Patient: sex M, age 74
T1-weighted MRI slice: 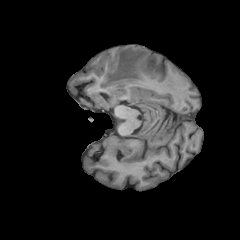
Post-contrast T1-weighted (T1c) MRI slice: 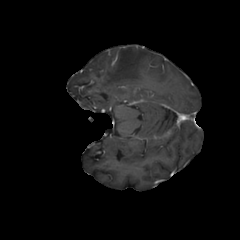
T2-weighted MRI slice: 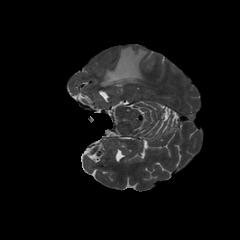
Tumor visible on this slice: yes
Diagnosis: Glioblastoma, IDH-wildtype
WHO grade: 4